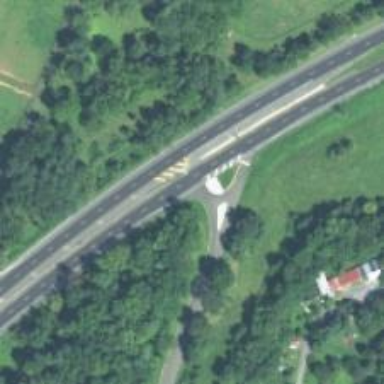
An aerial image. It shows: Trunk link highway.